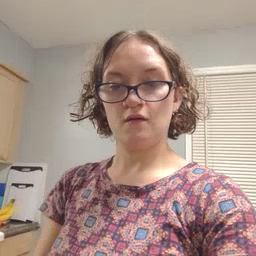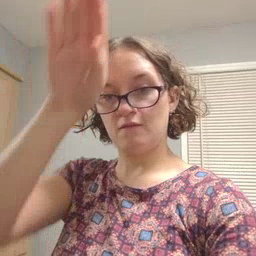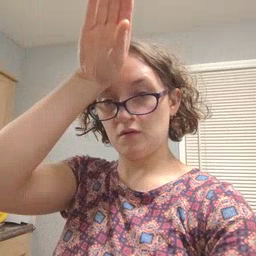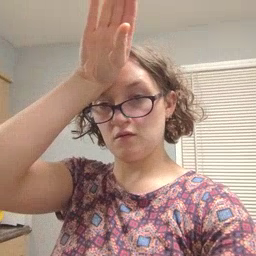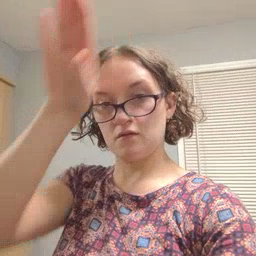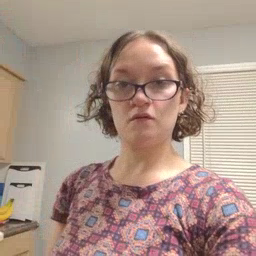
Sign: fireman